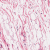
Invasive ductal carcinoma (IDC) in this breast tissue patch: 0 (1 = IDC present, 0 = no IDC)